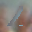
Label: 1